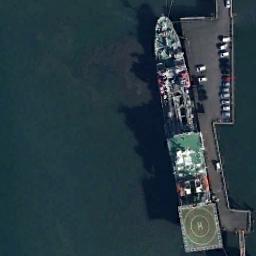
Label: ship